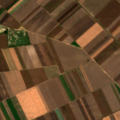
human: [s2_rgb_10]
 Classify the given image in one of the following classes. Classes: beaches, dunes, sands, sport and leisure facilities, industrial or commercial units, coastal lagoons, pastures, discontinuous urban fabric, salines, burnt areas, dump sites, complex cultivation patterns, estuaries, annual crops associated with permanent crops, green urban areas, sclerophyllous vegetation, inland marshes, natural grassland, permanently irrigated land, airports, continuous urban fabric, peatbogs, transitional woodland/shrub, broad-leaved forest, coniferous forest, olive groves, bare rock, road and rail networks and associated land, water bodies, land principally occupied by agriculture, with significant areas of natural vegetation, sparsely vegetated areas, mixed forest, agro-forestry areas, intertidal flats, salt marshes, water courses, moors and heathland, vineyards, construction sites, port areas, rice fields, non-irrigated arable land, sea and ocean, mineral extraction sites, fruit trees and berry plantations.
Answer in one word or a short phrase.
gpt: non-irrigated arable land, complex cultivation patterns